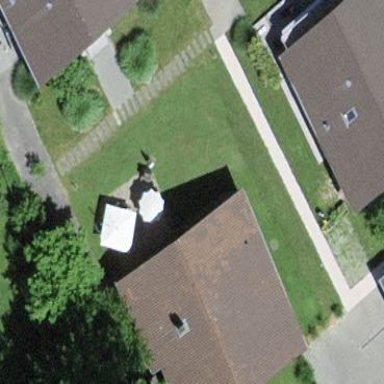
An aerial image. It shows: Residential building.